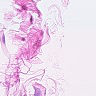
Metastatic tissue present: no